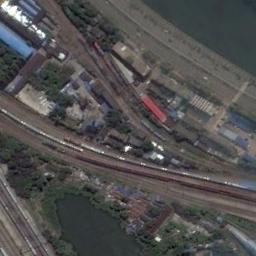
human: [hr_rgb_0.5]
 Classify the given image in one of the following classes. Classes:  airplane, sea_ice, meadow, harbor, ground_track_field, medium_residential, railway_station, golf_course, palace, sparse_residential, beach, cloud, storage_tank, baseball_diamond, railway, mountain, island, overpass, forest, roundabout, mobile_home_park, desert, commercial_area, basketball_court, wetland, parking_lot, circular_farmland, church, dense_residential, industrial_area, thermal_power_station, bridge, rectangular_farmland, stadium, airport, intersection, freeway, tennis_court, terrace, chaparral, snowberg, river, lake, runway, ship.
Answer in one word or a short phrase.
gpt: railway